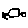
Label: car